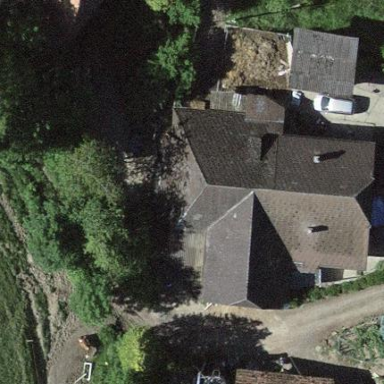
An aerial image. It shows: Farm building.